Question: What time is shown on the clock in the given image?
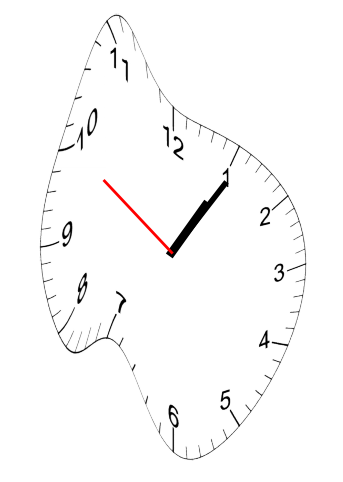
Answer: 01:05:50